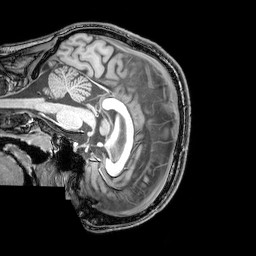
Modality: T1w
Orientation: sagittal
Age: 26
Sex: male
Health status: healthy
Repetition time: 0.081 s
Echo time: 0.037 s